Aerial crown-view tile of a tropical tree (Barro Colorado Island, Panama), acquired 20250616:
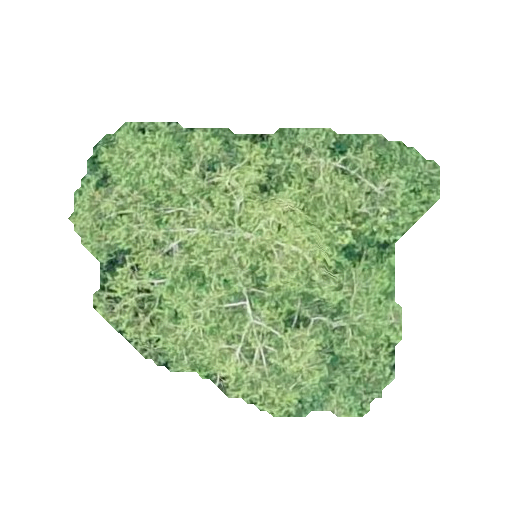
Species: Quararibea asterolepis
GBIF accepted scientific name: Quararibea asterolepis
Crown area: 117.252 m²